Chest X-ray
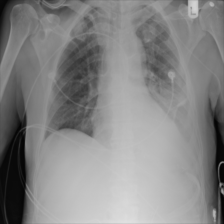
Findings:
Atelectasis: positive
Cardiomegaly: negative
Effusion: positive
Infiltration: negative
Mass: negative
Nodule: negative
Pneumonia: negative
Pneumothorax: negative
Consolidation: negative
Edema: negative
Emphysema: negative
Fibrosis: negative
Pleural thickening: negative
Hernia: negative